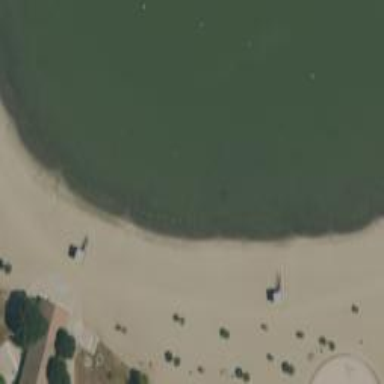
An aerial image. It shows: Beautiful beach with natural surroundings.